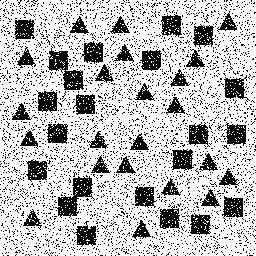
Squares: 22
Triangles: 22
Stars: 0
Total shapes: 44